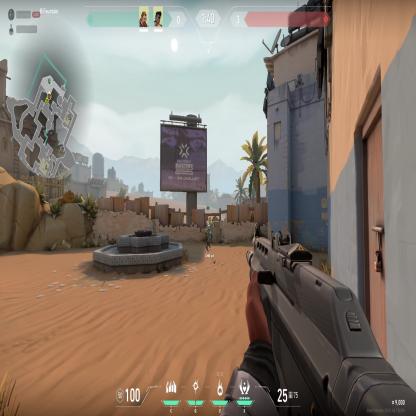
Label: teammate